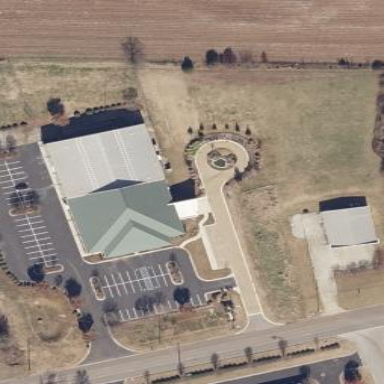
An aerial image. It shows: Commercial building.